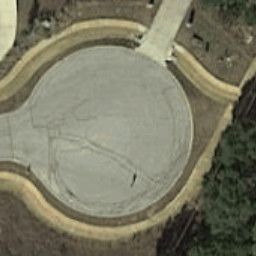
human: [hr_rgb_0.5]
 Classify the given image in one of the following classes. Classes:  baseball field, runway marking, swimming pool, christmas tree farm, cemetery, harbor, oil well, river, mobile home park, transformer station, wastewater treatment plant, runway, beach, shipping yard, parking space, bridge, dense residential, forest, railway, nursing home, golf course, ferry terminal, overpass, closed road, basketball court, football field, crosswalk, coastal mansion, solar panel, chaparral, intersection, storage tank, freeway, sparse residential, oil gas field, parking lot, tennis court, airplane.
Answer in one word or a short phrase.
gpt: closed road